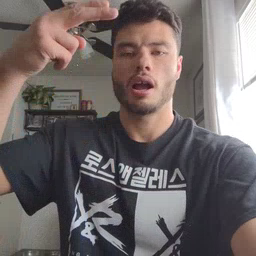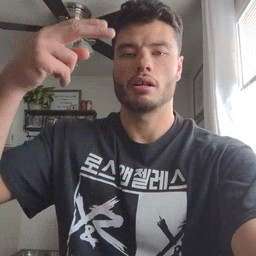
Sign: high